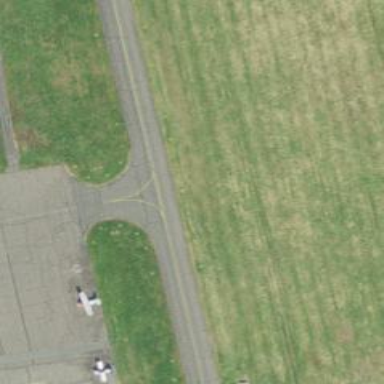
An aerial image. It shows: Image of taxiway at airport.